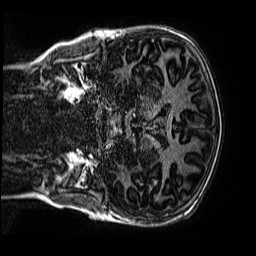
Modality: MP2RAGE
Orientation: coronal
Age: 12
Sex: male
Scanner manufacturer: siemens
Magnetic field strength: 3 T
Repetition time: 4 s
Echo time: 0.00299 s